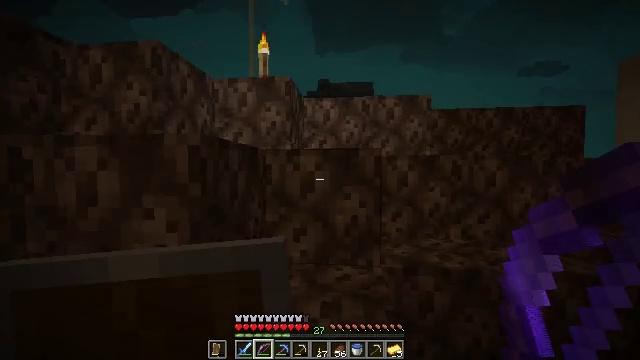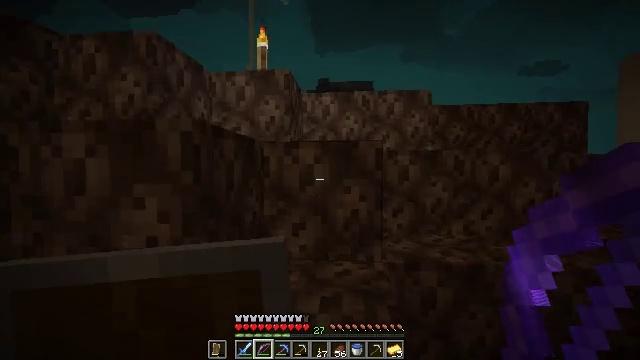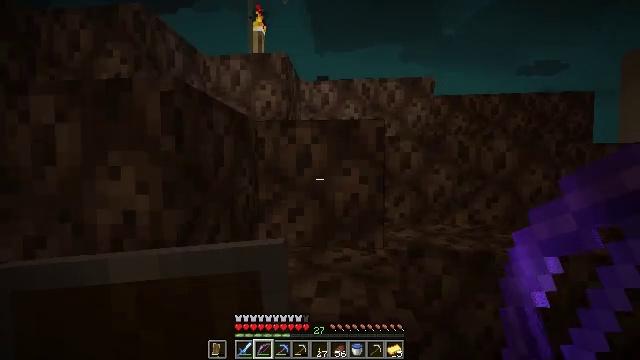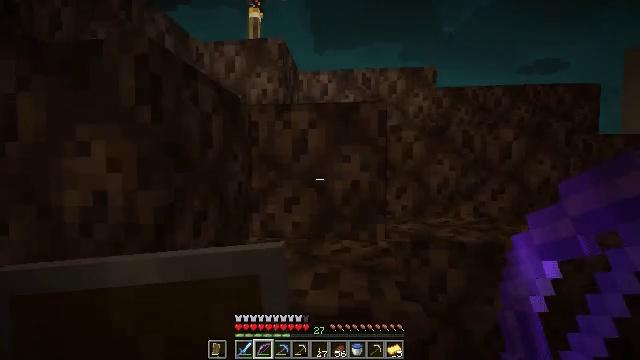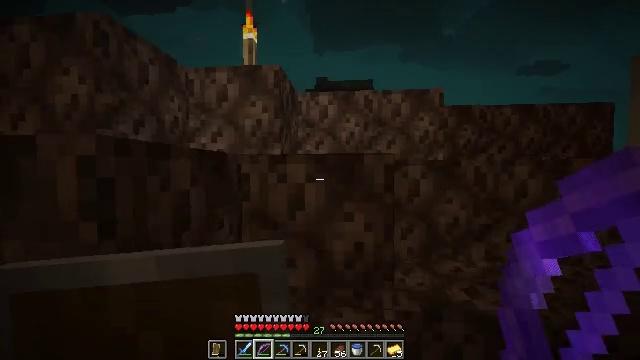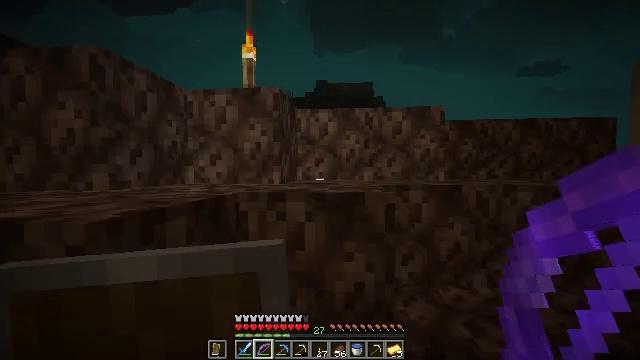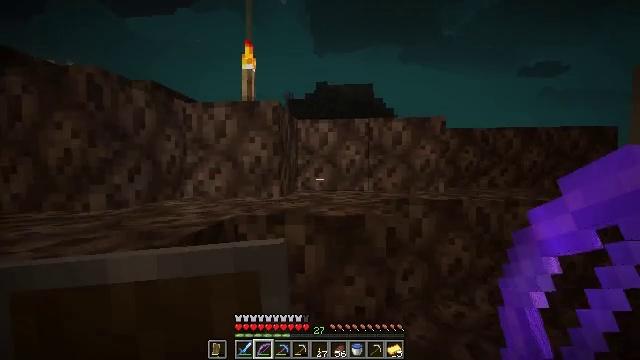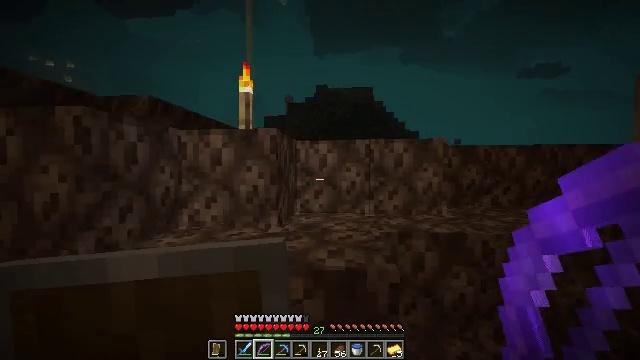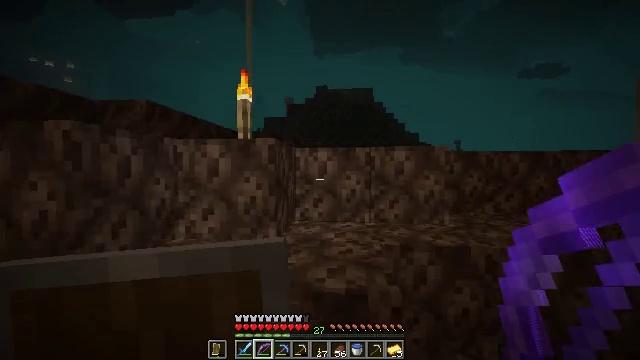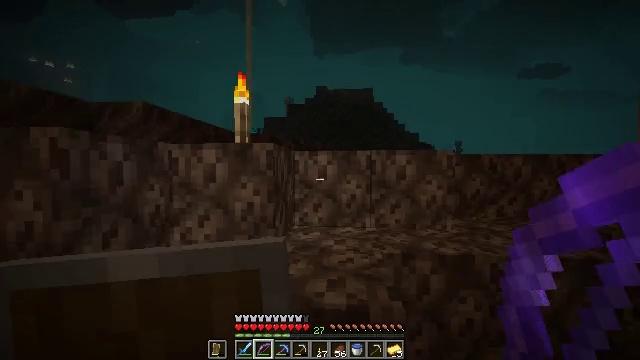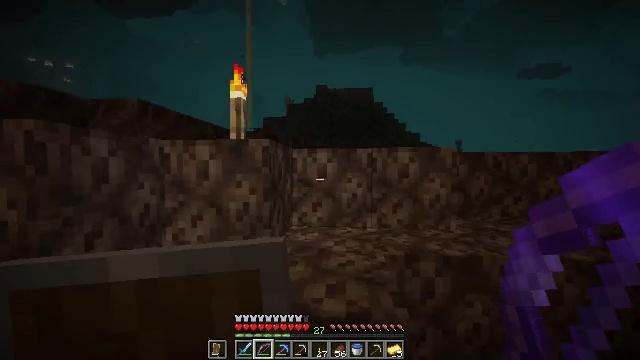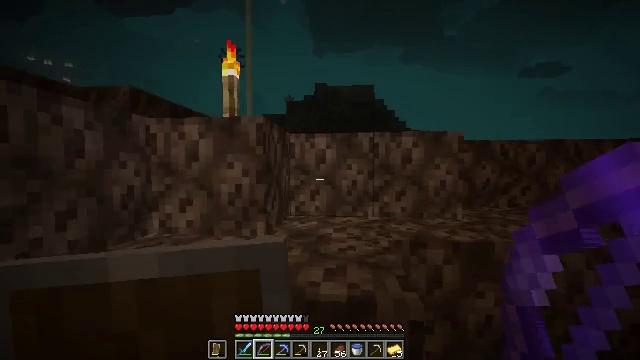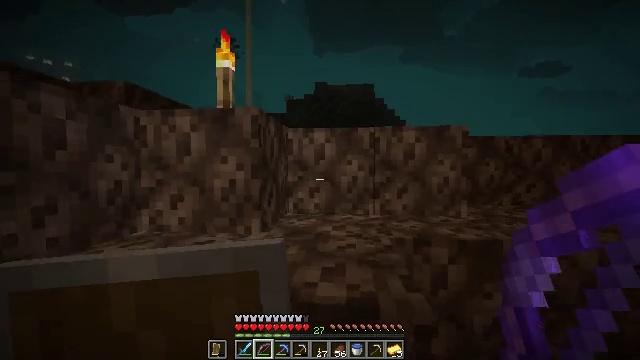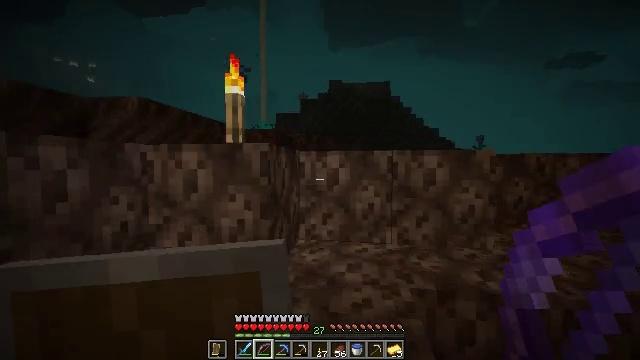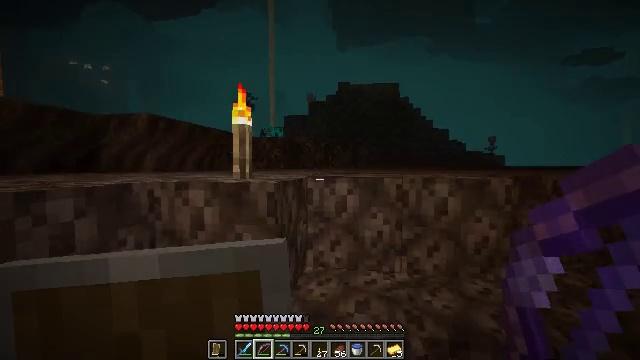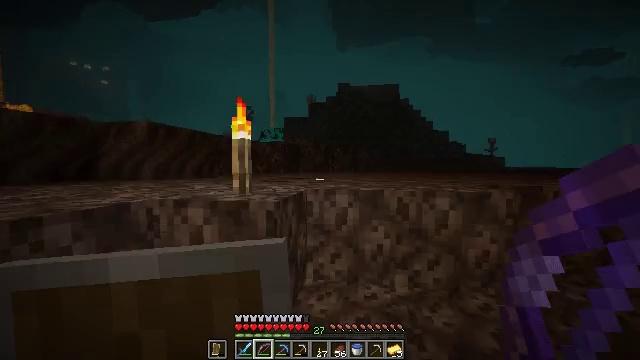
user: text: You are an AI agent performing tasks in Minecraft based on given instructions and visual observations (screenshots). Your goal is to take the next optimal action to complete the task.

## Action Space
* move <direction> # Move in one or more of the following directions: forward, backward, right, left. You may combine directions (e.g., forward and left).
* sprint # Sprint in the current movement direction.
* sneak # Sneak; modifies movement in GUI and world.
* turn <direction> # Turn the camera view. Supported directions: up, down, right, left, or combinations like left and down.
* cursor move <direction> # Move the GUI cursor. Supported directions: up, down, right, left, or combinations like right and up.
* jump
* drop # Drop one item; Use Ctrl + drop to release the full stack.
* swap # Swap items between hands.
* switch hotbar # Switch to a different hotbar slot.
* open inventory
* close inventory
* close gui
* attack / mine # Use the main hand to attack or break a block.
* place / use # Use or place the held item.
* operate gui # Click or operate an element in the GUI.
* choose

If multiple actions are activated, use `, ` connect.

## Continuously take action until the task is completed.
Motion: motion action
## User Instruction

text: Put out the fire.
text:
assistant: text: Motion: move forward
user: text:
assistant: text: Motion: move forward
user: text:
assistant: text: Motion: move forward
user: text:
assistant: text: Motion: move forward, jump
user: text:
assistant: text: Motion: move forward, jump
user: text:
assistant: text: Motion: move forward, jump
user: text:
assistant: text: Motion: move forward, jump
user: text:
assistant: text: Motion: move forward
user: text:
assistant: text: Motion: move forward
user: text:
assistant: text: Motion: move forward
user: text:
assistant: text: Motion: move forward
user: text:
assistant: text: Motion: move forward
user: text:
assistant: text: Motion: move forward, turn left, jump
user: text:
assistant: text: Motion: move forward, turn left, jump
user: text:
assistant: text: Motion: move forward, jump
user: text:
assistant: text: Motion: move forward
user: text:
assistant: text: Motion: move forward
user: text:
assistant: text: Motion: move forward
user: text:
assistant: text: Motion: move forward
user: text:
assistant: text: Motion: move forward
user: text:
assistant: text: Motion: move forward
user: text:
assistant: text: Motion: move forward
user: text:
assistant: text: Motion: move forward
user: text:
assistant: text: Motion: move forward
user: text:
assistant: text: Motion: move forward, turn left, jump
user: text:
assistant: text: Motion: move forward, jump
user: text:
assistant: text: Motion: move forward, jump
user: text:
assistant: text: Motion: move forward
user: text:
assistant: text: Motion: move forward
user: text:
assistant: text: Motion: move forward